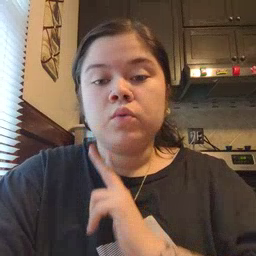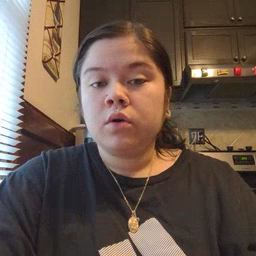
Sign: underwear